Question: I implemented my own title in android using this following codes:
'''
requestWindowFeature(Window.FEATURE_CUSTOM_TITLE);
setContentView(R.layout.activity_load);
getWindow().setFeatureInt(Window.FEATURE_CUSTOM_TITLE, R.layout.activity_title);
'''
Unfortunately, the output is this:

I want to change the height of the title(left) similar to title(right). Modifying the height of the activity_title.xml wont work! Need help!
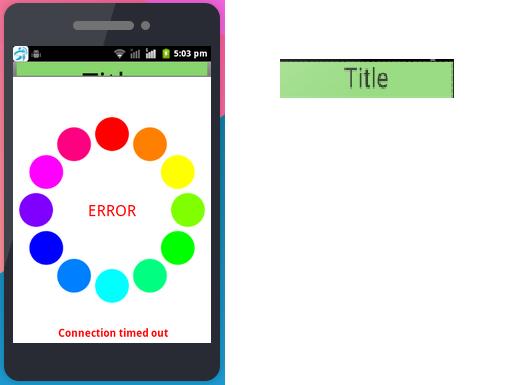
Answer: Why can't you use custom layout and integrate that?
R.layout.activity_title-> is your activity title
activity_load-> main screen..
in activity_load.xml:
'''
<?xml version="1.0" encoding="utf-8"?>
<RelativeLayout
android:layout_width="match_parent"
android:layout_height="match_parent" >
<include
android:id="@+id/header"
layout="@layout/activity_title" />
<RelativeLayout
android:id="@+id/layouts"
android:layout_width="match_parent"
android:layout_height="wrap_content"
android:layout_below="@+id/header" >
// use your load screen here..
</RelativeLayout>
</RelativeLayout>
In code:
this.requestWindowFeature(Window.FEATURE_NO_TITLE); // no need of title.
'''
as you created custom layout where you can apply.If you don't want for some screens just make as include header gone in programatically.